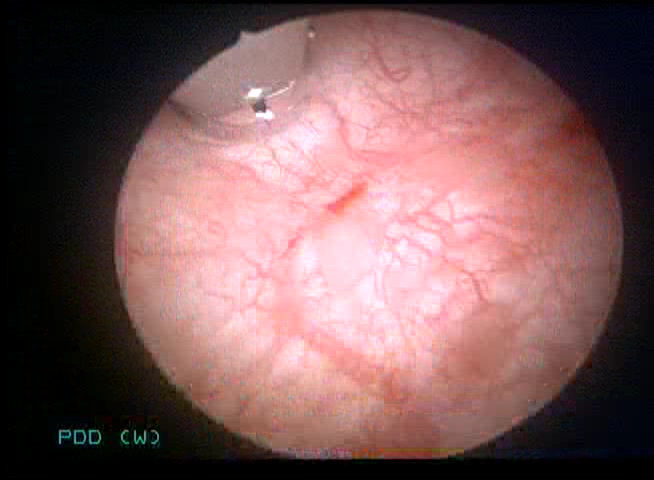
Modality: WLC
Class: Normal mucosa
Bladder cancer association: No